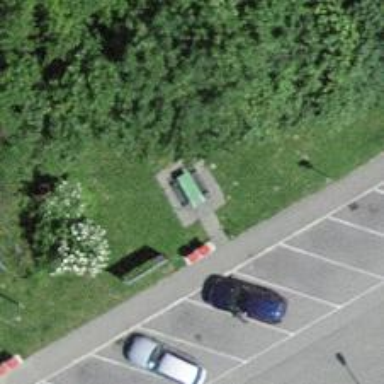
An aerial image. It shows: Picnic table located in leisure land area.